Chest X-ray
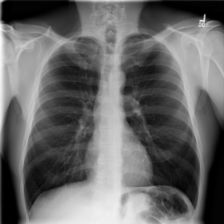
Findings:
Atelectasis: negative
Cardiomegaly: negative
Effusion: negative
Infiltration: negative
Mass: negative
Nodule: positive
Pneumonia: negative
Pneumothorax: negative
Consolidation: negative
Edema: negative
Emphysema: negative
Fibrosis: negative
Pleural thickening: negative
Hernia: negative